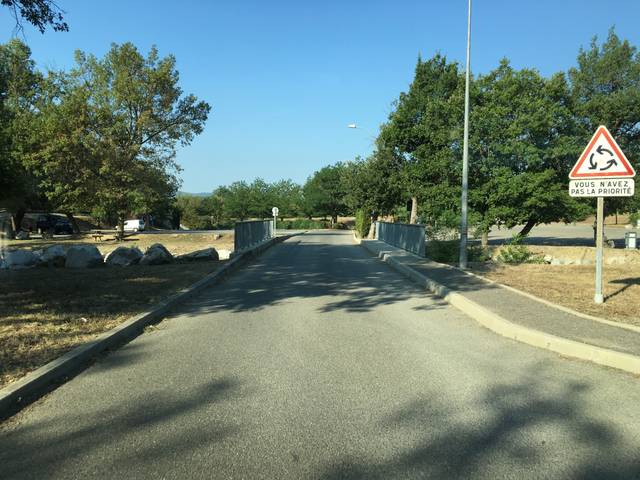
Region: France
Coordinates: 44.052, 6.149